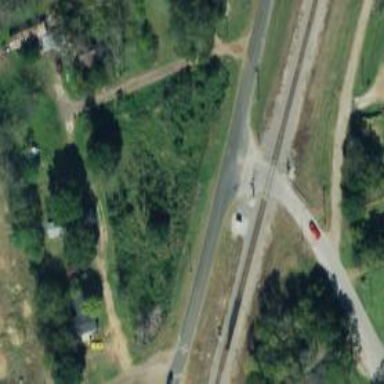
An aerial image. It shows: Stop road.